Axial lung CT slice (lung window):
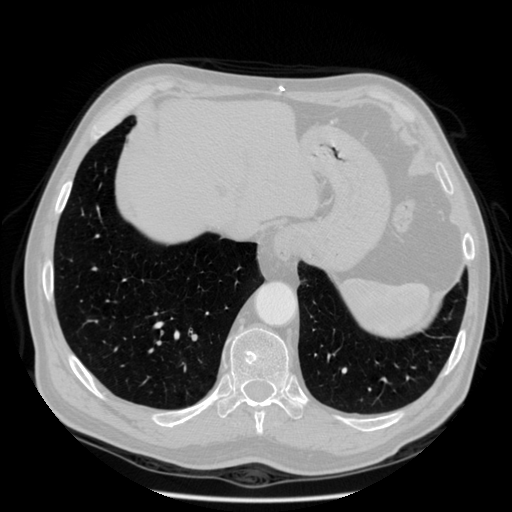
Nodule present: no